Question: I've been trying to get the open graph story such that it doesn't show the app name using the following setting:

However every time I save this configuration, the "No App Name" is resetted back to 'on Shopious'. How is this even possible? Is this a facebook bug?
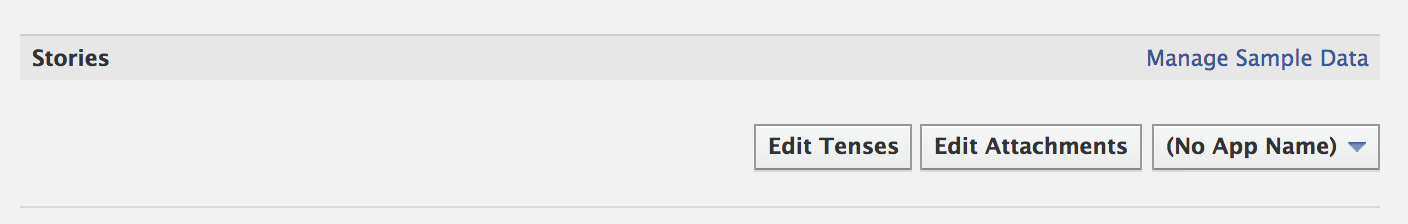
Answer: Yes, I think there is a bug where you aren't getting an error when you save the config with "No App Name" selected. An Open Graph action is always going to show the related app when posting to someone's Timeline.